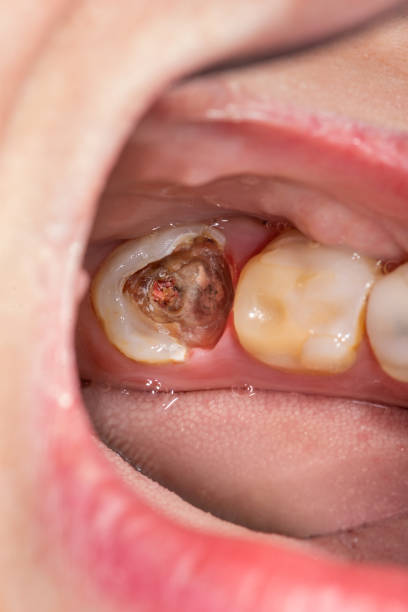
Condition: Caries